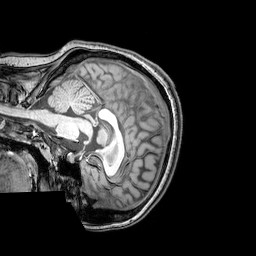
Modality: T1w
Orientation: sagittal
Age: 20
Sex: female
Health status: healthy
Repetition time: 0.081 s
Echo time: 0.037 s